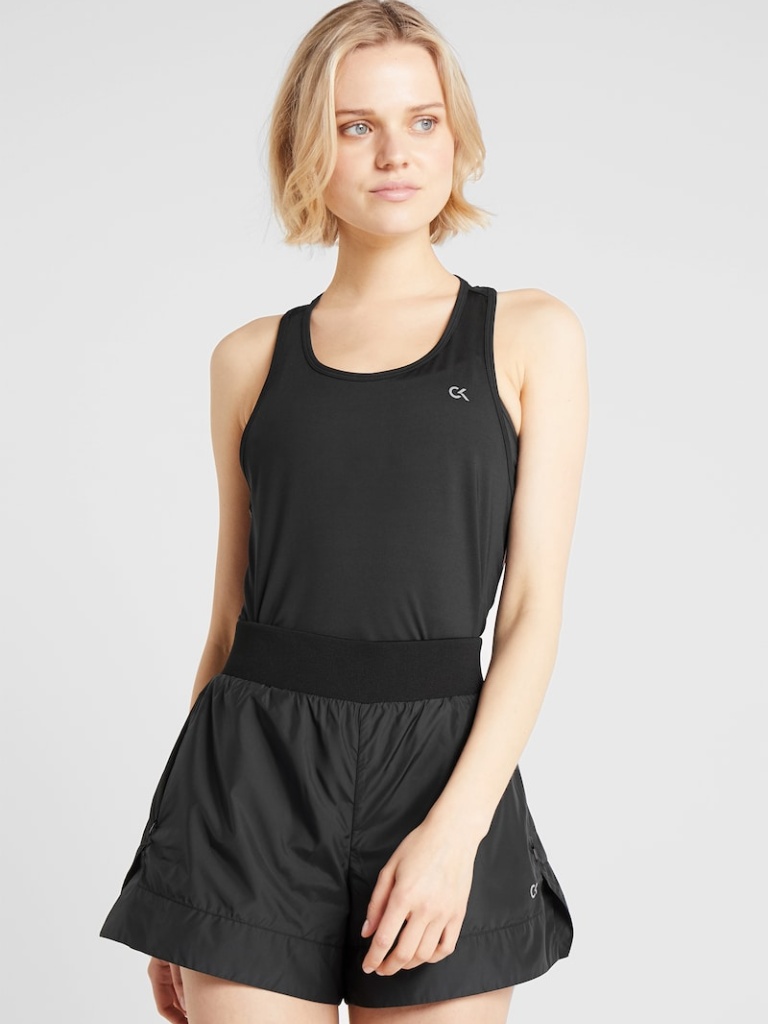
cotton tight sleeveless hip length Fully Tucked in crew tank